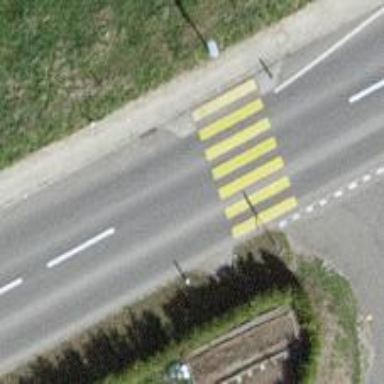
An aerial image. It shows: Uncontrolled zebra crossing on the road.